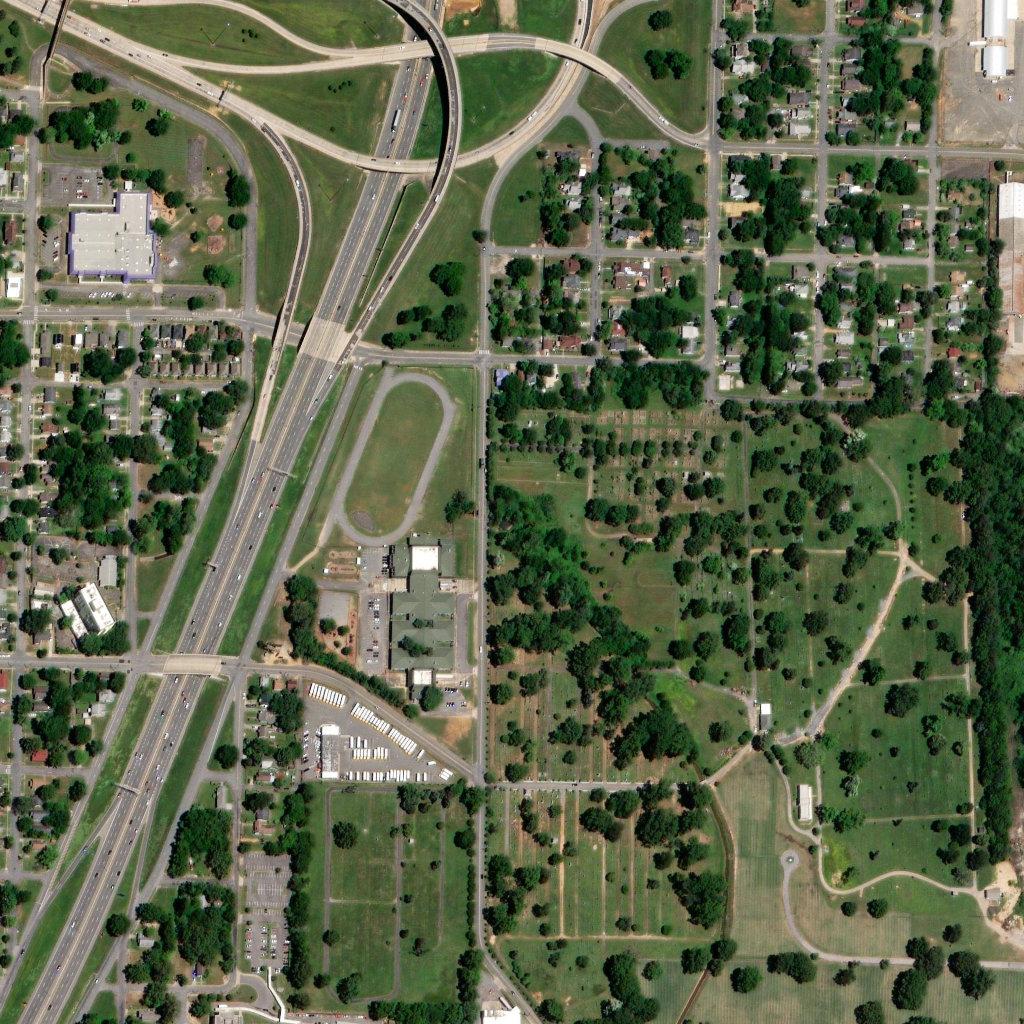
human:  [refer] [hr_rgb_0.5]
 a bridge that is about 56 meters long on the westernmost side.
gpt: <box>[[15, 64, 21, 66, 0]]</box>

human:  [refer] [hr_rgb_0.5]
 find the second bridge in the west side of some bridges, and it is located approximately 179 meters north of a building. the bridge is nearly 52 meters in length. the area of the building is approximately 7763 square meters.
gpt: <box>[[29, 30, 35, 36, 0]]</box>

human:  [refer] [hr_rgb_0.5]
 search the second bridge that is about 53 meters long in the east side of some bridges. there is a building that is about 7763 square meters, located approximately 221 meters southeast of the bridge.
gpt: <box>[[26, 29, 29, 34, 0]]</box>